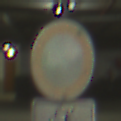
Verkehrszeichen: VerbotFahrzeugeAllerArt
Zusatzzeichen unten: EinspurigeFahrzeugeFrei6
Umgebung: Indoor, Special
Tageszeit: NotSpecified
Wetter: NotSpecified
Licht: Artificial
Jahreszeit: NotSpecified
Kontrast: HighContrast